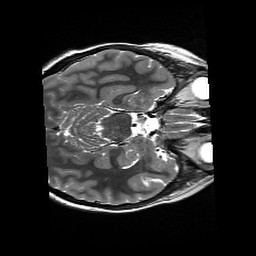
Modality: T2w
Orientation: axial
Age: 19
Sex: female